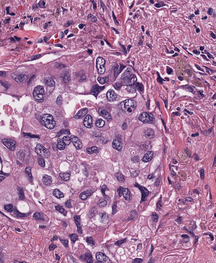
Tumor epithelial tissue: yes
Tumor-associated stroma tissue: yes
Normal tissue: no